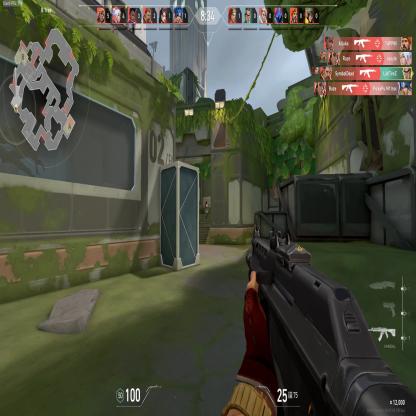
Label: enemy